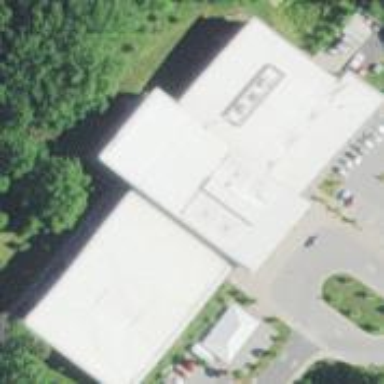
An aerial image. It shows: Sports centre building.